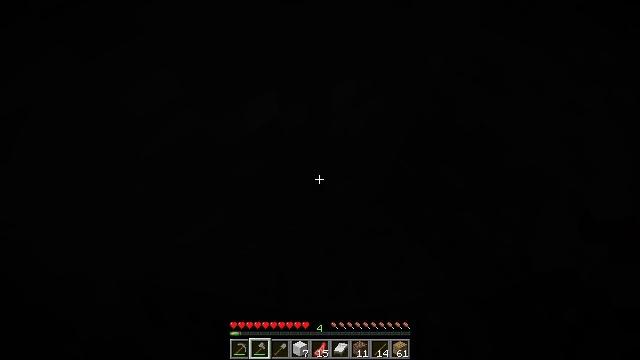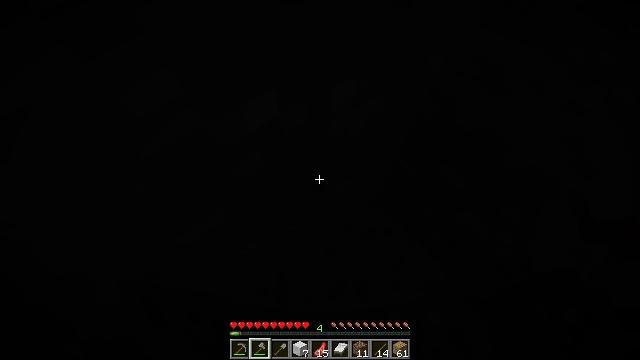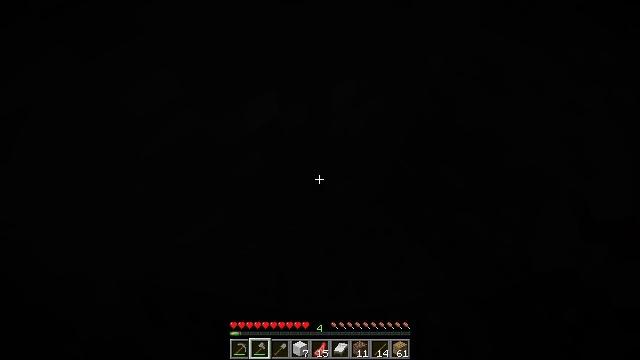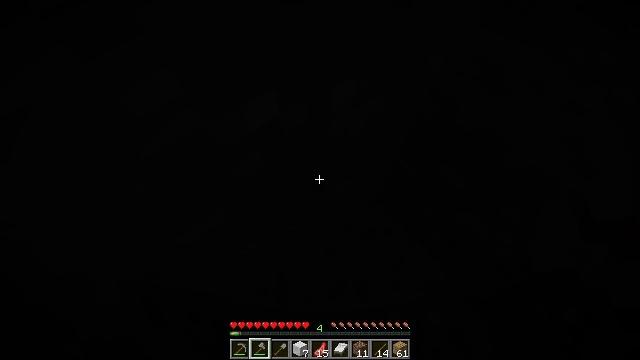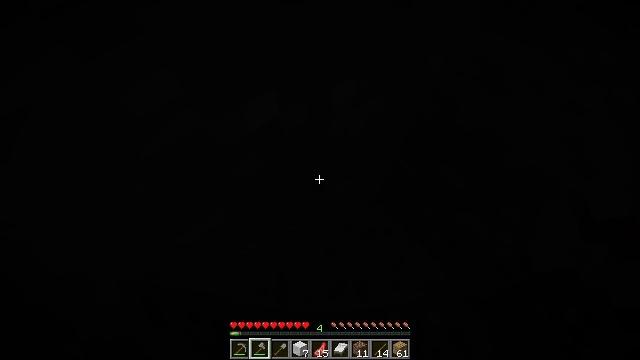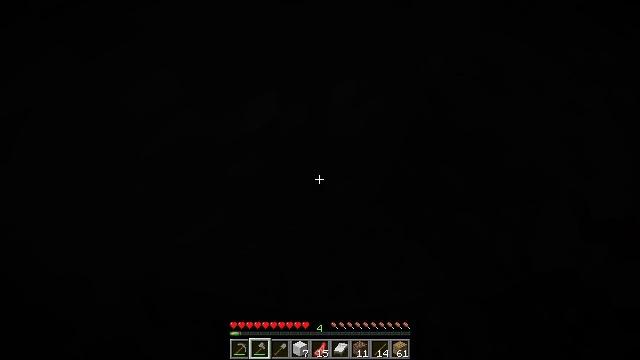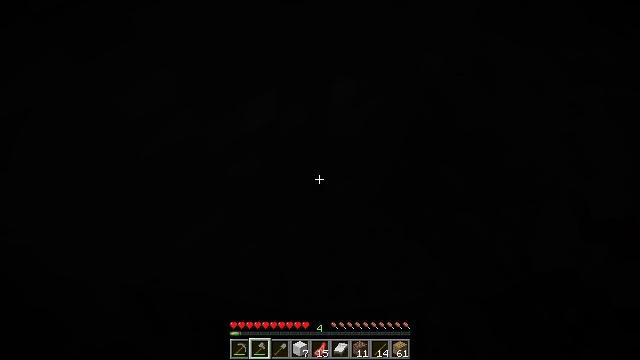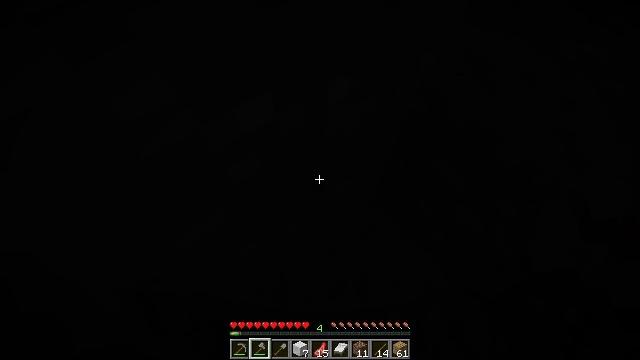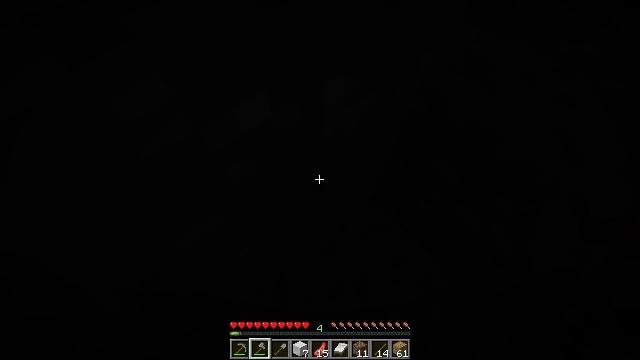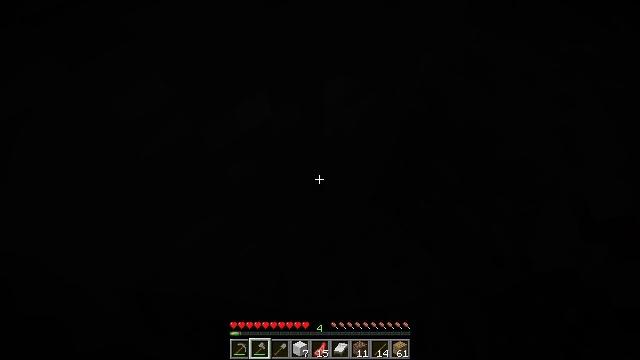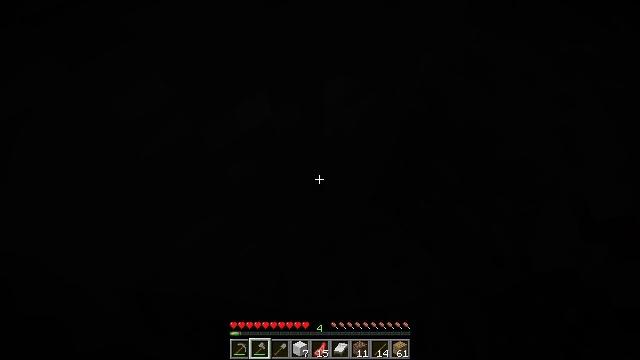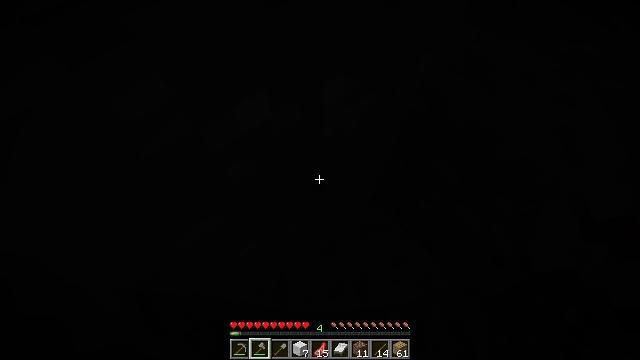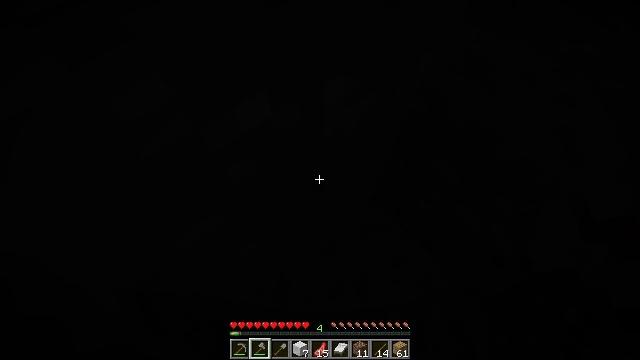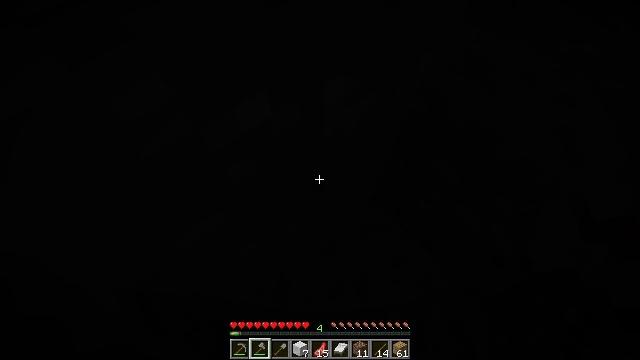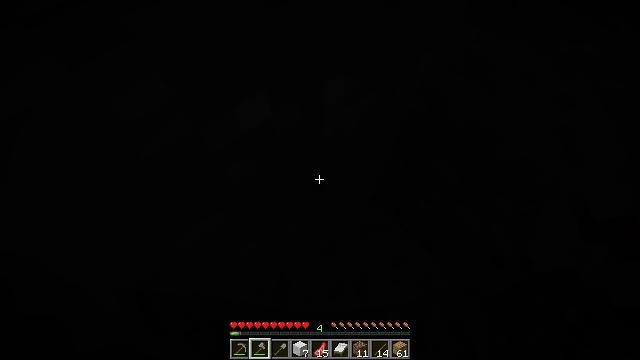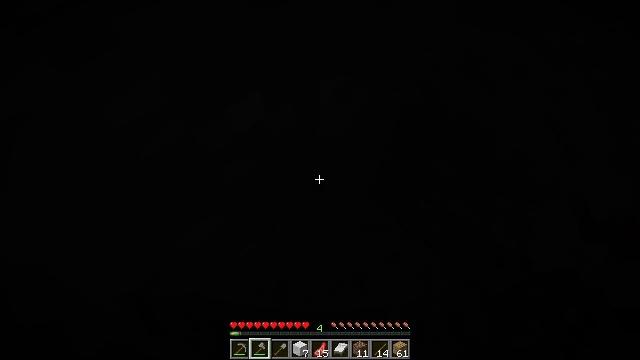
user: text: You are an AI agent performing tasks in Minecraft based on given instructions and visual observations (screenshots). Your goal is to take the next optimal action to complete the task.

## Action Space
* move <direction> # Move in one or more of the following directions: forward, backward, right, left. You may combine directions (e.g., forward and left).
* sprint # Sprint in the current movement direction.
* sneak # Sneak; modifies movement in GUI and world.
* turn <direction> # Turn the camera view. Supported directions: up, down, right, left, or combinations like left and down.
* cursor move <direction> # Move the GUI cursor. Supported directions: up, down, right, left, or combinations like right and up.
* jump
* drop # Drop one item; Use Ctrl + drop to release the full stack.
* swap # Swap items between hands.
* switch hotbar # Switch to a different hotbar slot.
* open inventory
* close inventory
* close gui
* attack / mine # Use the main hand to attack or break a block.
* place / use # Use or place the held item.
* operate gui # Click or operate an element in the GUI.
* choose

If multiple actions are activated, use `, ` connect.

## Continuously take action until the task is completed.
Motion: motion action
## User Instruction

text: Gather gravel by digging.
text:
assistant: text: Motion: no_op
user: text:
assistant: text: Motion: no_op
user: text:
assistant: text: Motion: no_op
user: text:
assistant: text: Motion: no_op
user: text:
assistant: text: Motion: no_op
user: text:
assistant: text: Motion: no_op
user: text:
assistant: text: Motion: no_op
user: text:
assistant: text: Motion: no_op
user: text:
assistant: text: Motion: no_op
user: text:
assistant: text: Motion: no_op
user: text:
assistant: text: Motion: no_op
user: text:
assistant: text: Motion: no_op
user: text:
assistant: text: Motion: no_op
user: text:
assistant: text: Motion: no_op
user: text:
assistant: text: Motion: no_op
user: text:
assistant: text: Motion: no_op
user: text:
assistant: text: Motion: turn right
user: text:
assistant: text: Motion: turn right
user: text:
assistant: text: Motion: turn right
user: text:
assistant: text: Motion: turn right
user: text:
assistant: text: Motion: no_op
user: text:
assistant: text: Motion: no_op
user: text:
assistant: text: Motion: turn right
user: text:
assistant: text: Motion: turn right and down
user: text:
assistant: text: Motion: turn right and down
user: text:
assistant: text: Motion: turn right and down
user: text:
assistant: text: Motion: turn right and down
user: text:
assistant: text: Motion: turn right and down
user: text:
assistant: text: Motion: turn down
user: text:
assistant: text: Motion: no_op